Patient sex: M
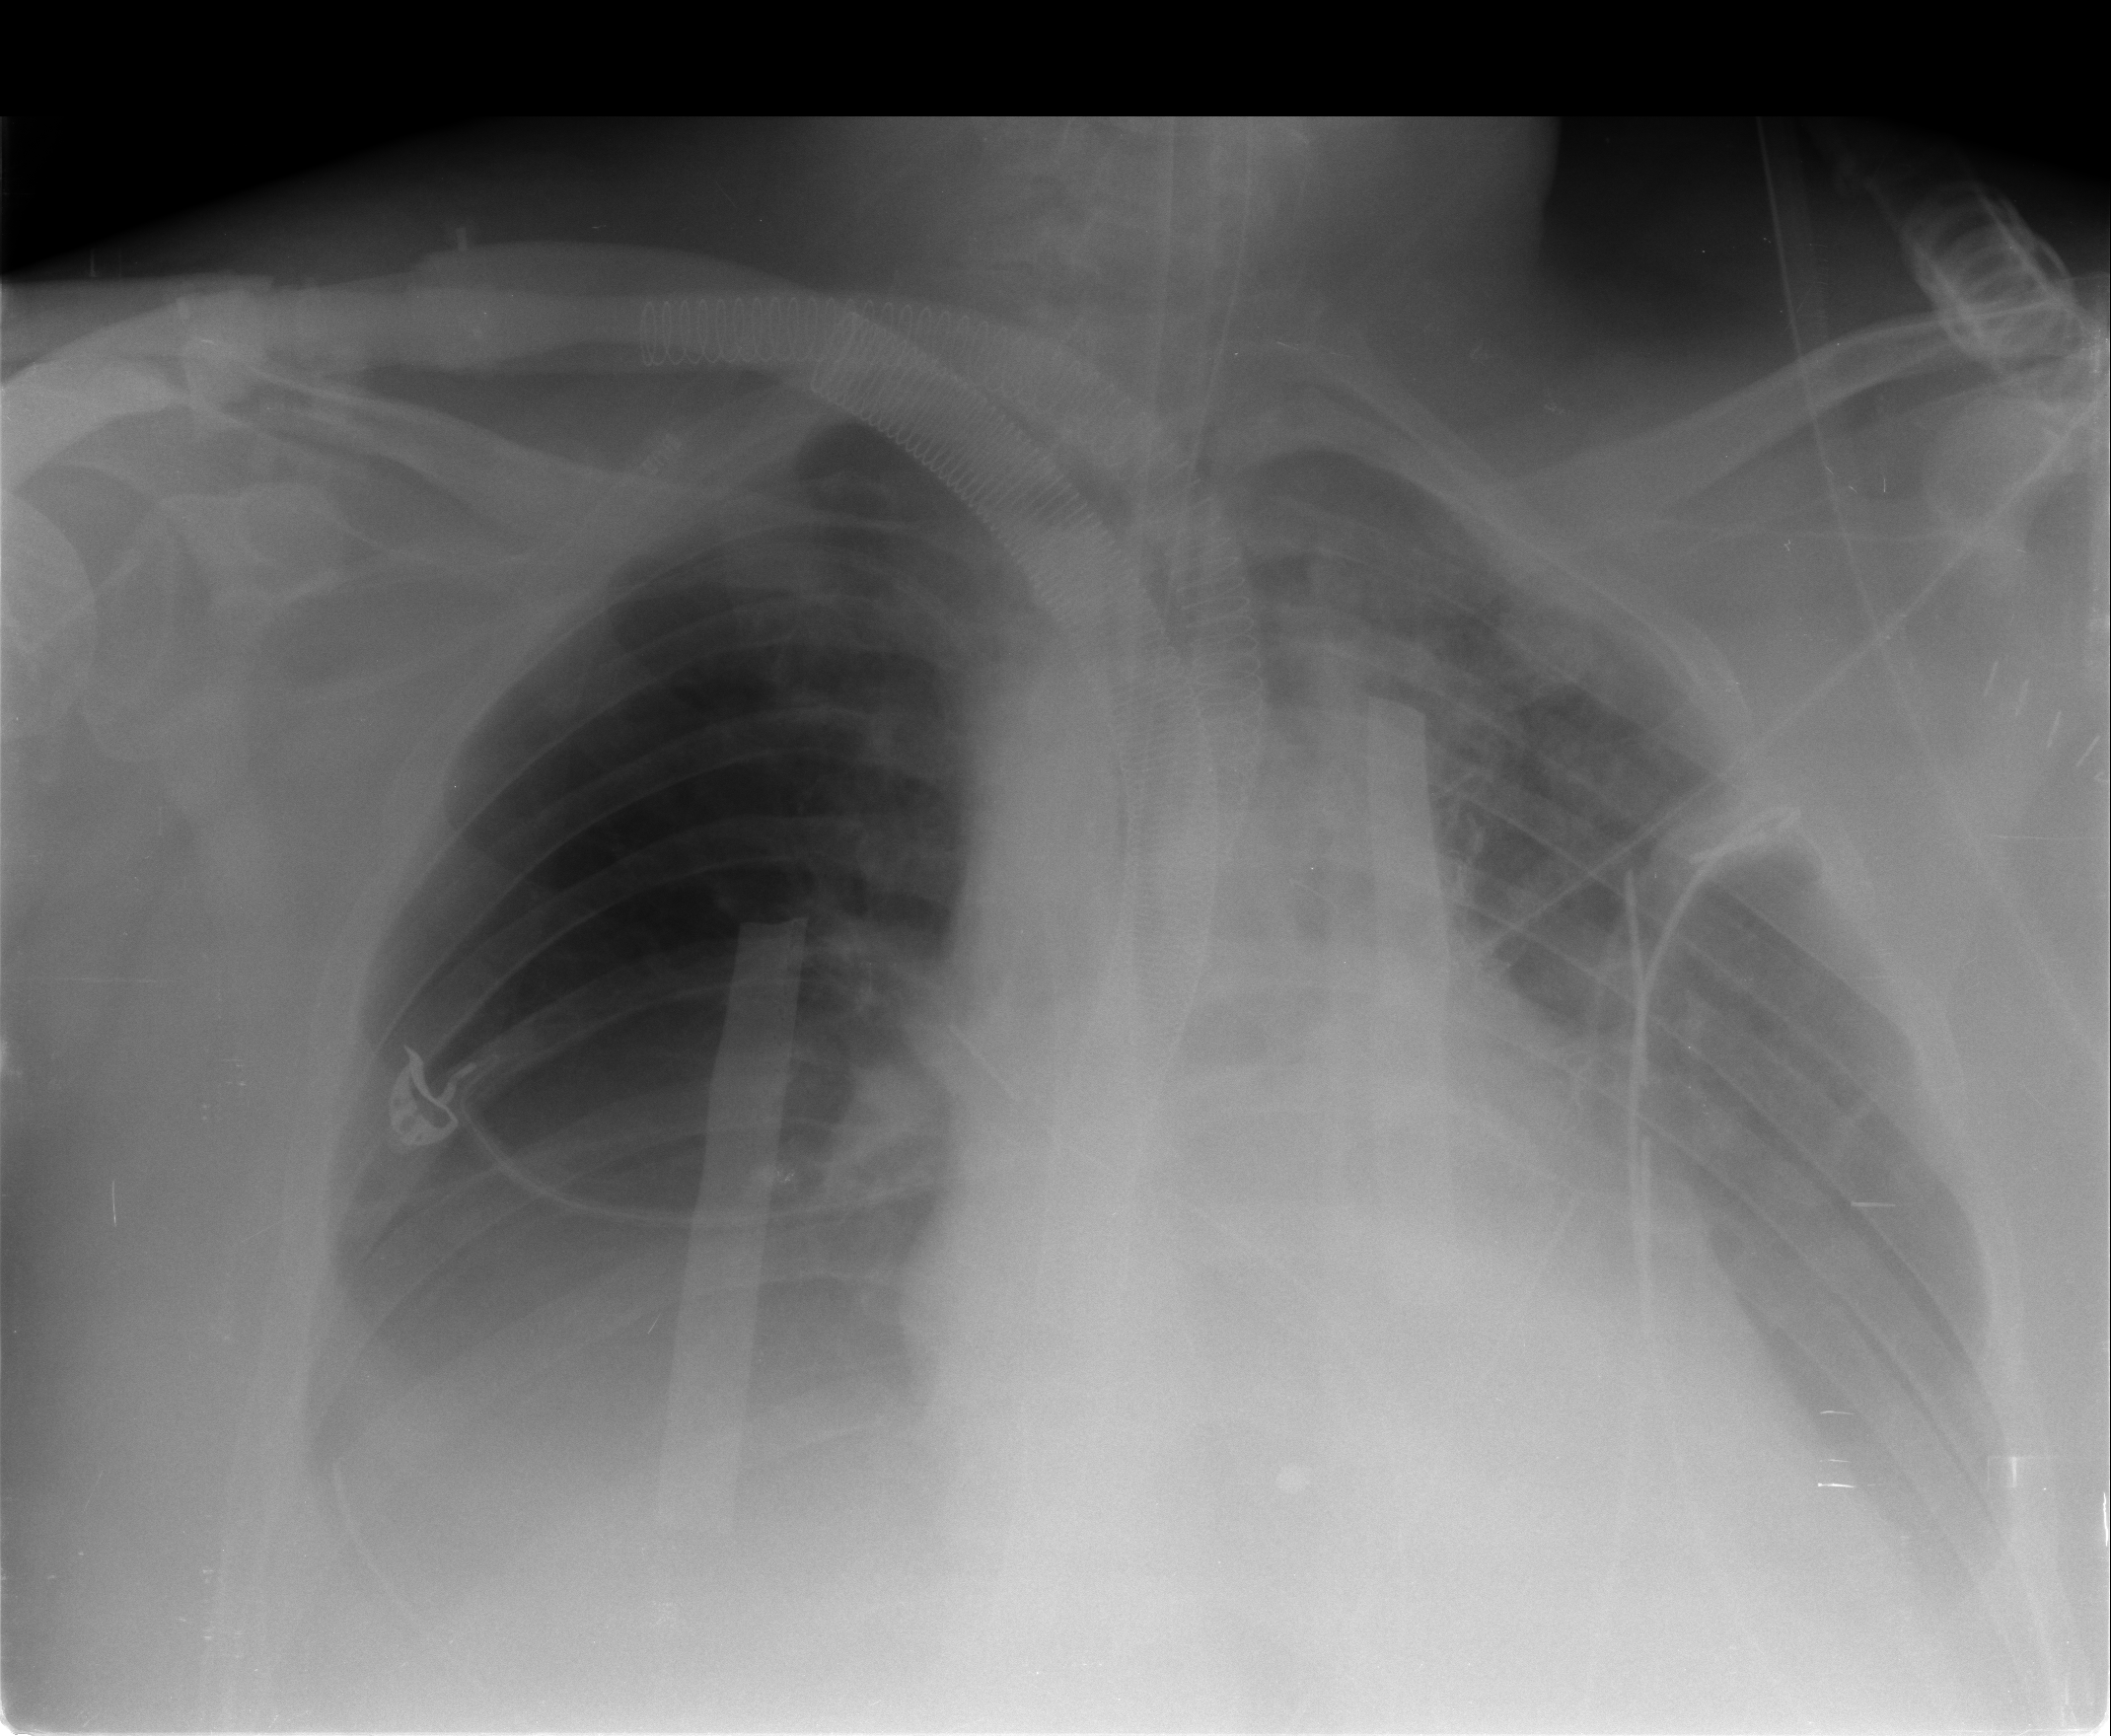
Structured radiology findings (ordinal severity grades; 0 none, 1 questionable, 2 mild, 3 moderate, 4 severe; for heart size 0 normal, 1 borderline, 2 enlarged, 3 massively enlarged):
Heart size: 2
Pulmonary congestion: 1
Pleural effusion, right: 3
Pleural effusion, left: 3
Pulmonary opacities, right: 0
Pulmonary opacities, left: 2
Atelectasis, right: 3
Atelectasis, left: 3